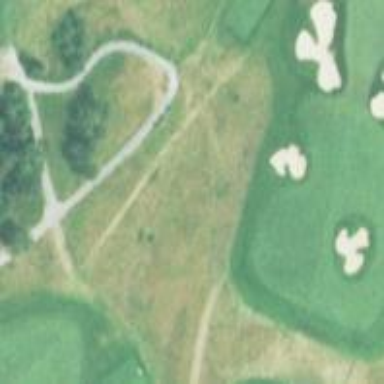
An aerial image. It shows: Grassy area designated for leisure activities. It is golf fairway utilized for the sport of golf.